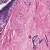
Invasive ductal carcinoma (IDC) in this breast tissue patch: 0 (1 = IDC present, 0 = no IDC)